Current action and preconditions to check: trajectory_clear

Your task: For each precondition in the list above, predict whether it will hold at this action.

Consider the current scene as observed from the mobile robot's camera, and analyze the predicted future states of all dynamic agents (e.g., people, animals, vehicles, or any moving entities) within the NEXT SECOND.

IMPORTANT: Only answer "very likely" if you are absolutely certain—based on strong, clear evidence—that a dynamic agent will violate the precondition in the predicted future state. Do NOT answer "very likely" for unlikely, ambiguous, or low-probability risks.

Ask yourself for each precondition: Is there a high probability, with clear and convincing evidence, that the predicted future states of any dynamic agent will interfere with the predicted future state of the currently executing action within the NEXT SECOND, causing that precondition to fail?

Assess the risk level based on these predictions. Use "likely" or "very likely" if motions create a clear risk of interference.

Use "neutral" or "improbable" if agents are nearby but their predicted paths are clearly diverging or non-conflicting.

Failure Risk Categories: "very improbable", "improbable", "neutral", "likely", "very likely"

Answer Format: Output ONLY the probability_of_failure value from these categories: "very improbable", "improbable", "neutral", "likely", "very likely"

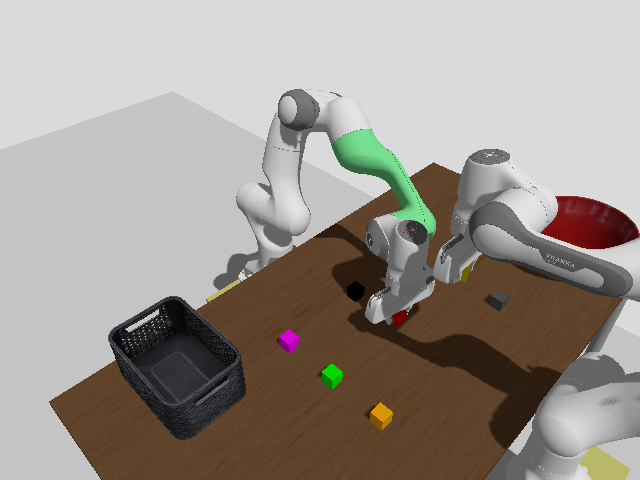

Answer: improbable